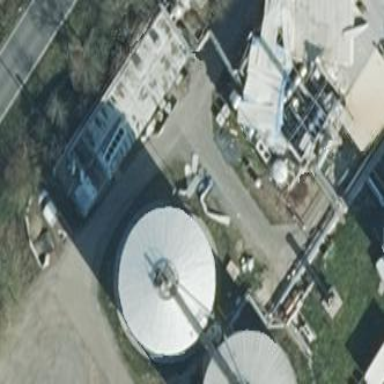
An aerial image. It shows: Storage tank with man-made structure.